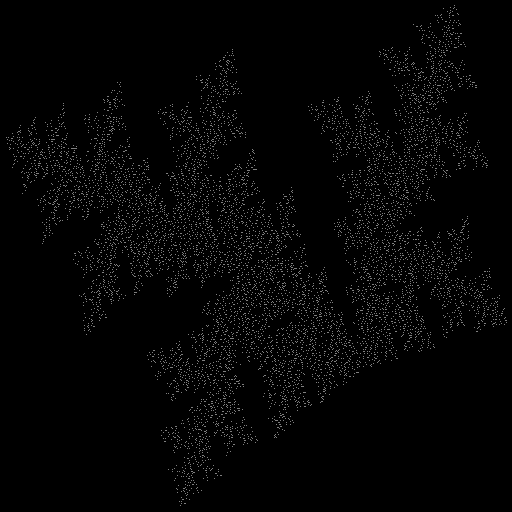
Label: a3